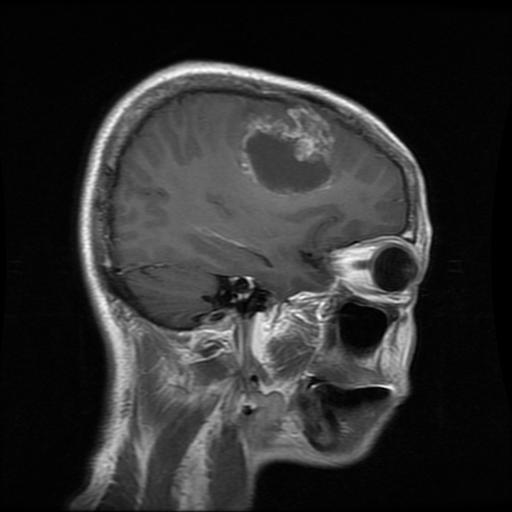
Label: glioma